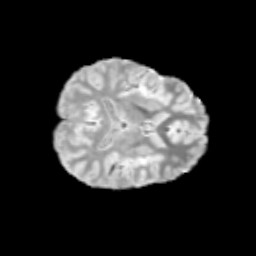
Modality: T2w
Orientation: axial
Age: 10
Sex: female
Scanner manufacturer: siemens
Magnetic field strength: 3 T
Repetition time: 3.8 s
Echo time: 0.07 s